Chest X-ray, AP view. Patient: 33 years old, sex F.
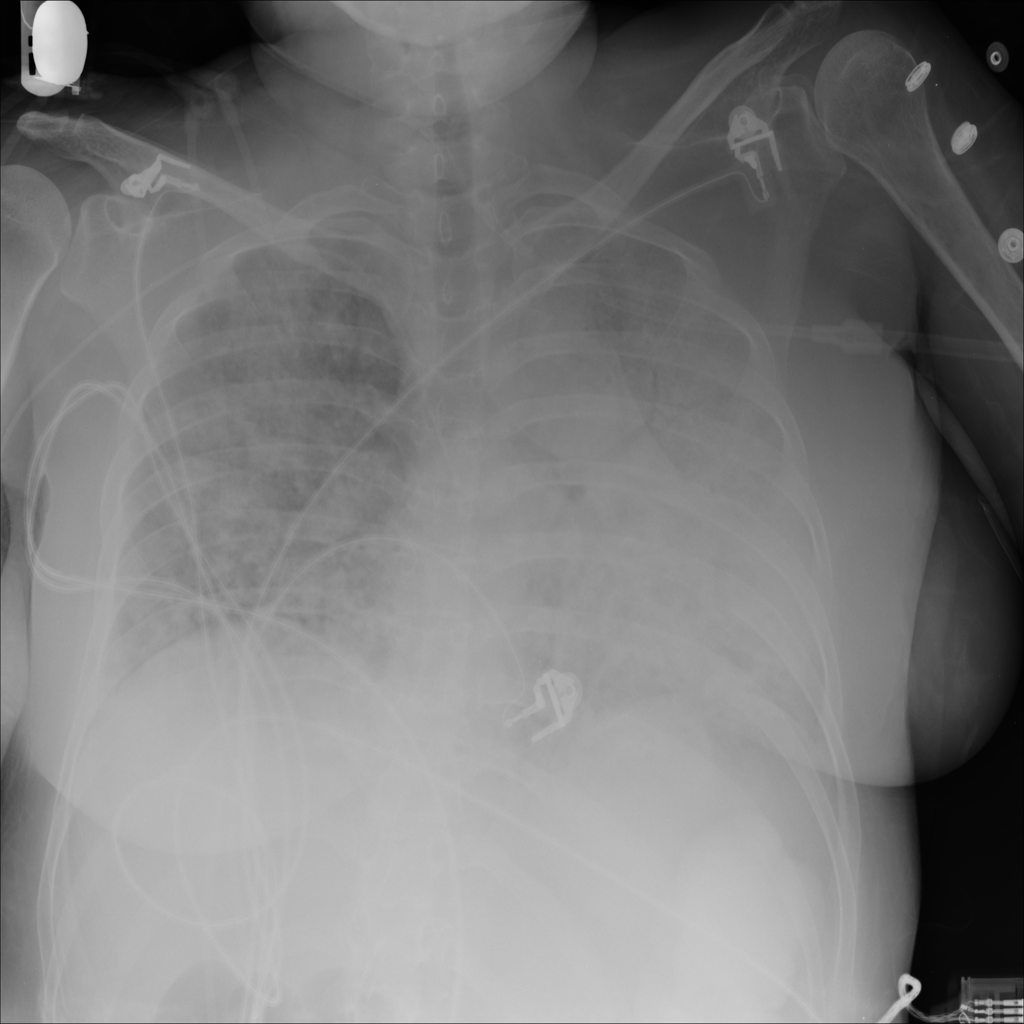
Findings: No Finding